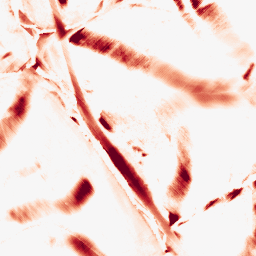
Category: morphological
Decomposition family: morphological_diamond
Decomposition parameters: operation: opening
radius: 20
Upsampling method: quartic
Upsampling parameters: scale: 4
Upsampling scale: 4